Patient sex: M
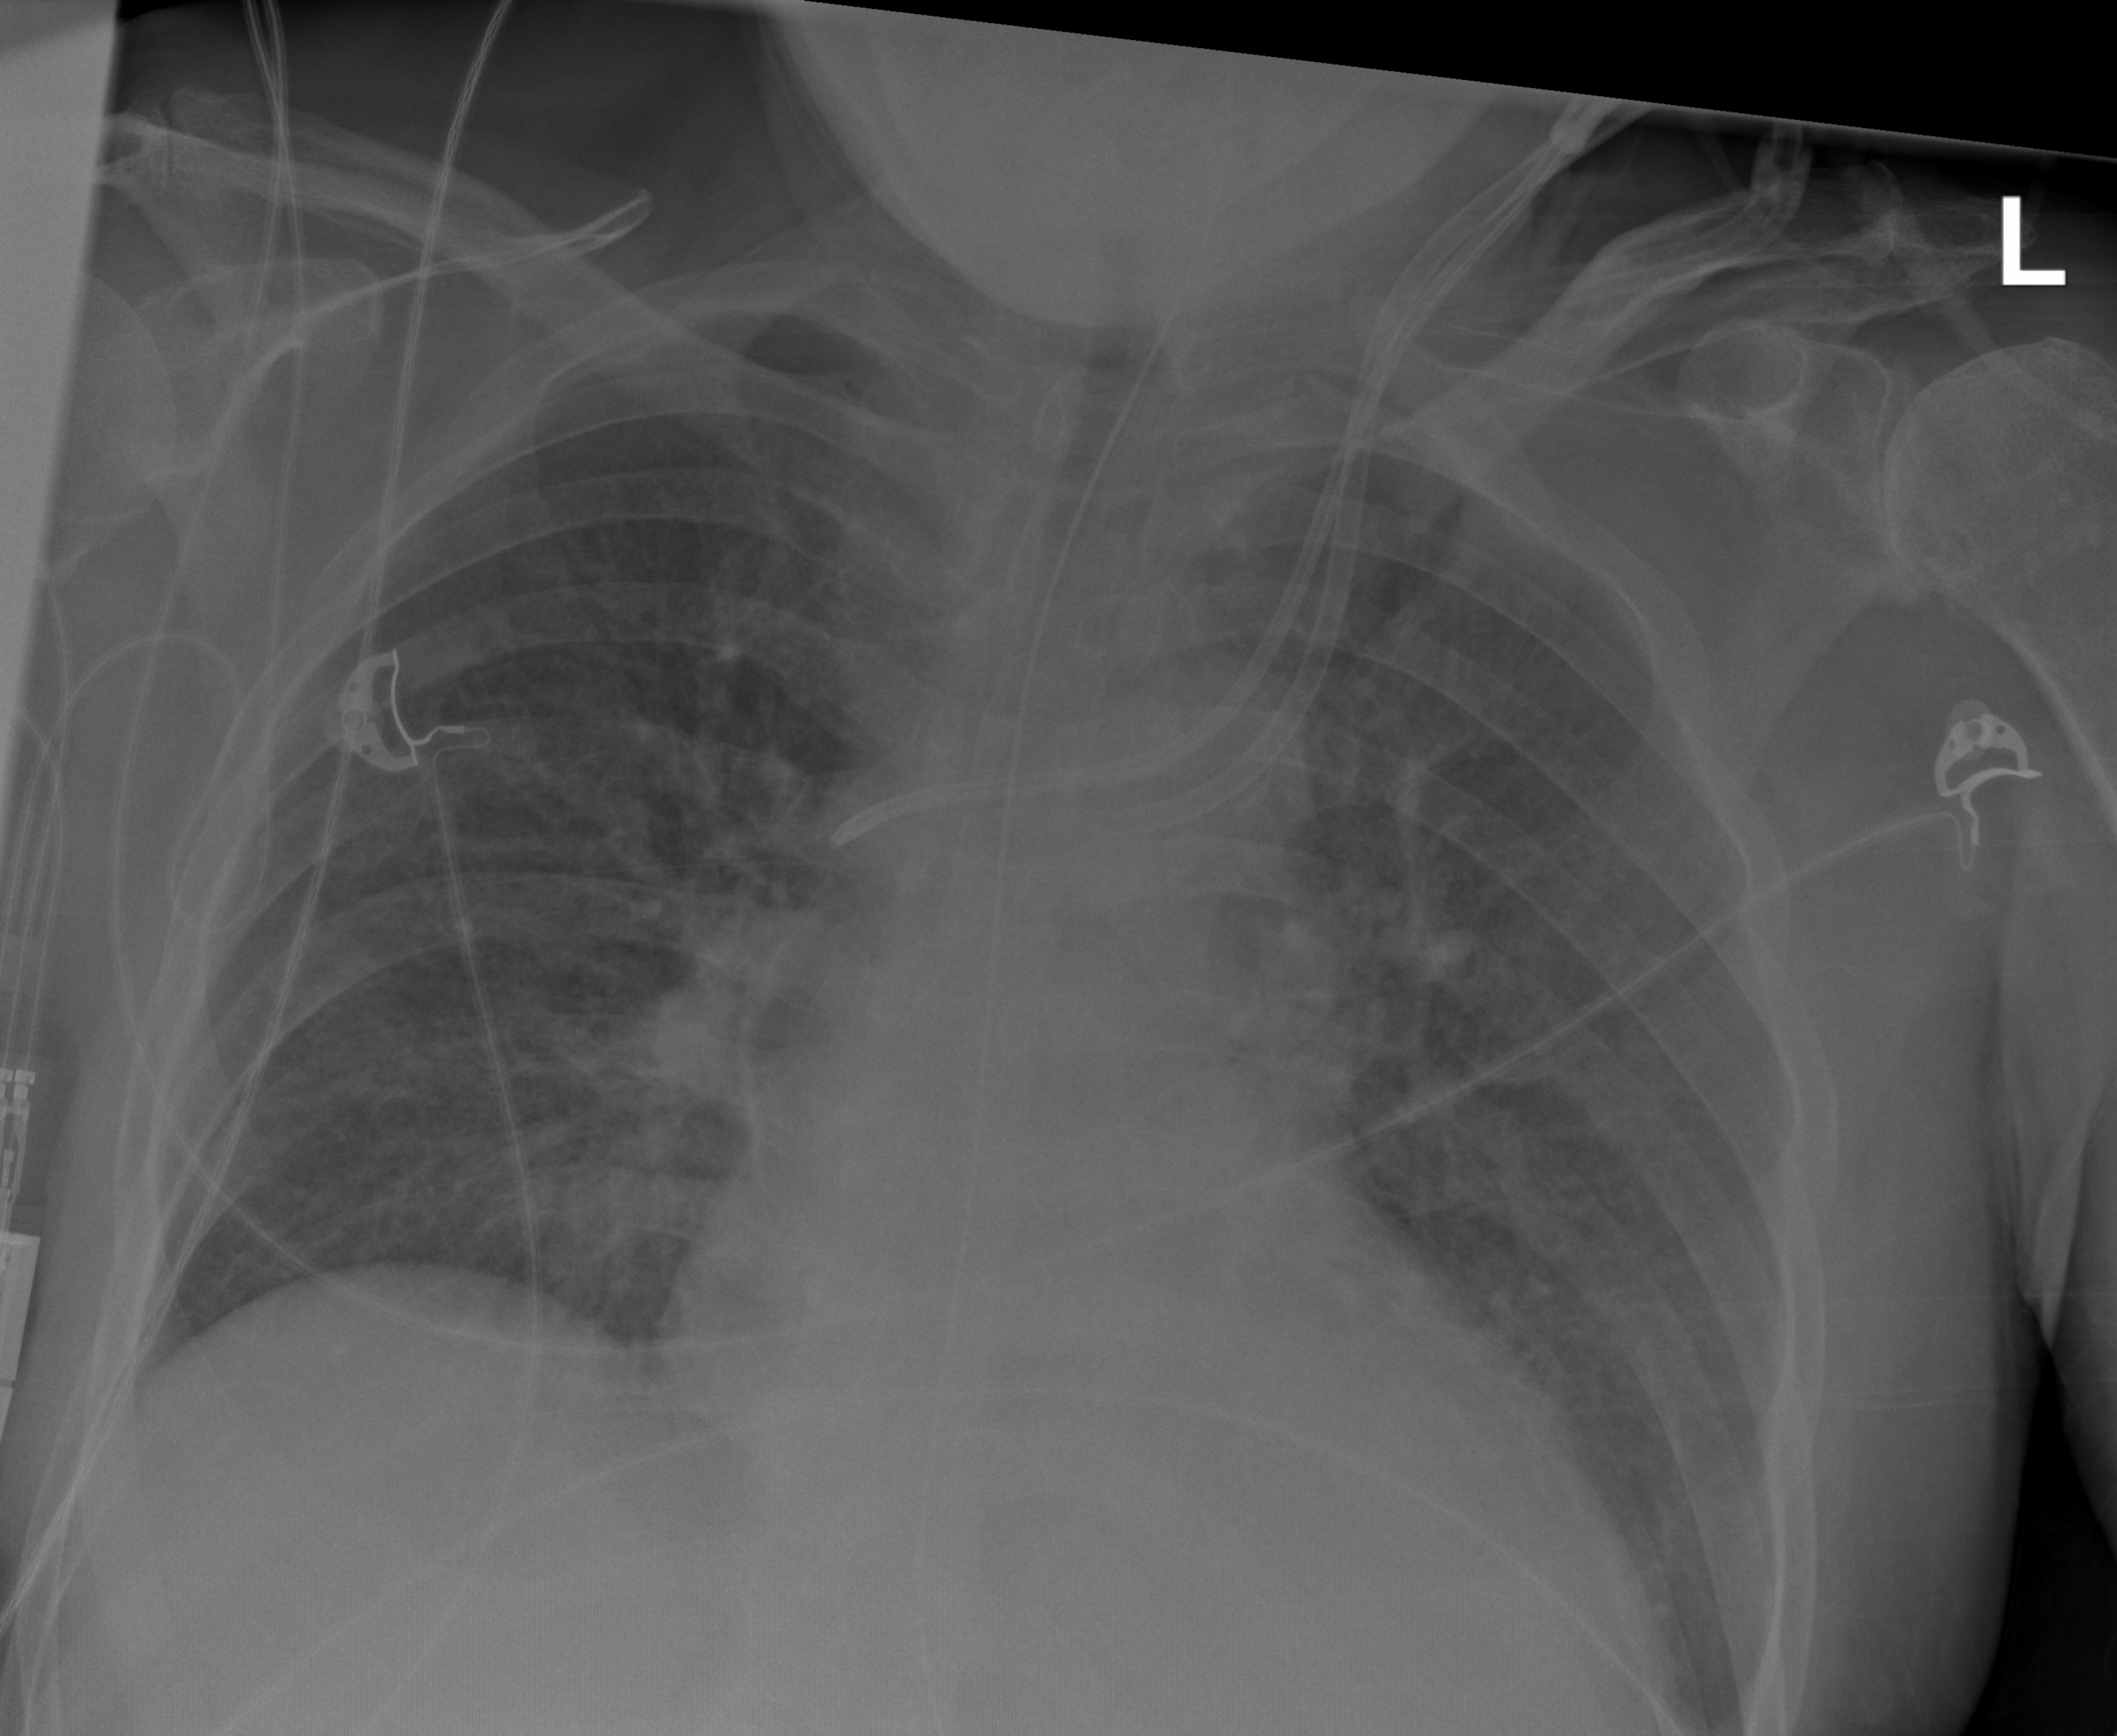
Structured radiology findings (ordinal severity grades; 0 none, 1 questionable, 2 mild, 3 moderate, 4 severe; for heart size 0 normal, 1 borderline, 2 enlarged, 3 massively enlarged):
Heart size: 2
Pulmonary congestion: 2
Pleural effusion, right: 0
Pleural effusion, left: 1
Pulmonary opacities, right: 1
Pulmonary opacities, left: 1
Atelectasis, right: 2
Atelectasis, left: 2